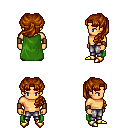
a pixel art fantasy rpg character, male body template, human, tanned skin, green cape, metal pants, brunette princess hairstyle, leather bracers, gold boots, four views (front, back, left, right), 2x2 character sprite sheet, small pixel art, hard edges, no anti-aliasing